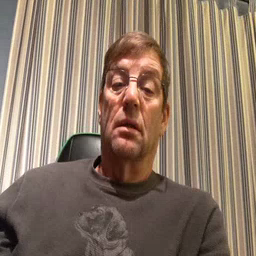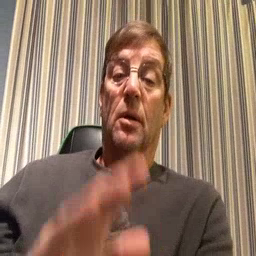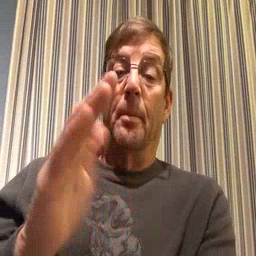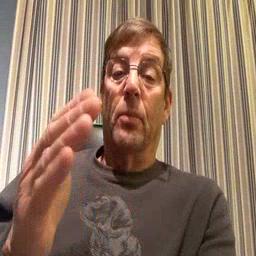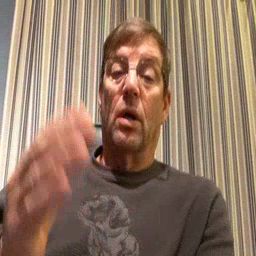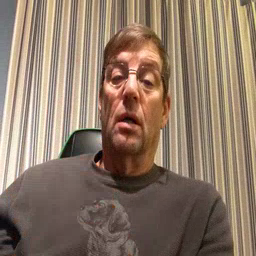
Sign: book